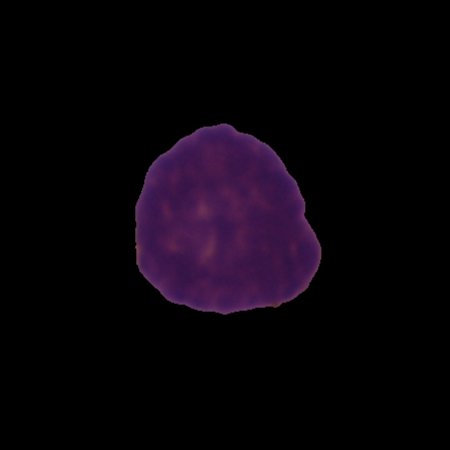
Label: healthy